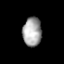
Tissue: lung
Cell type: Endothelial cells
Senescence score: 0.6634
Nuclear area (px): 533
Mean DAPI intensity: 164.561